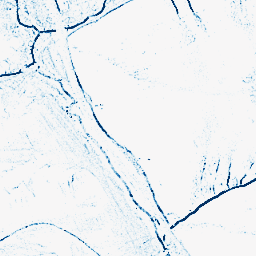
Category: morphological
Decomposition family: morphological_square
Decomposition parameters: operation: closing
size: 3
Upsampling method: bilinear
Upsampling parameters: scale: 4
Upsampling scale: 4